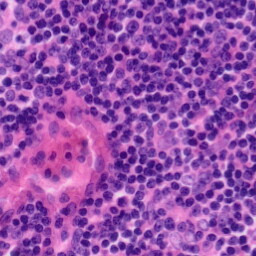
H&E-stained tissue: Tonsil